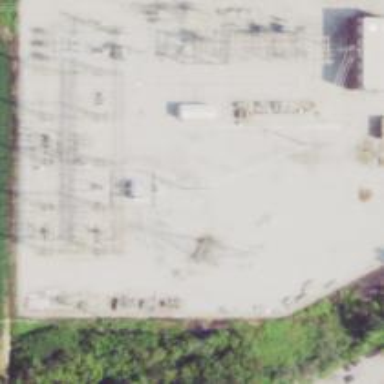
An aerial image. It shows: Lattice structure tower used for power transmission.